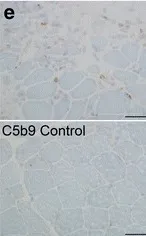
C5b9 immunostaining highlights complement deposition in capillaries associated with affected fibers; note normal control does not show any capillary immunostain.
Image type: pathology (immunostaining)